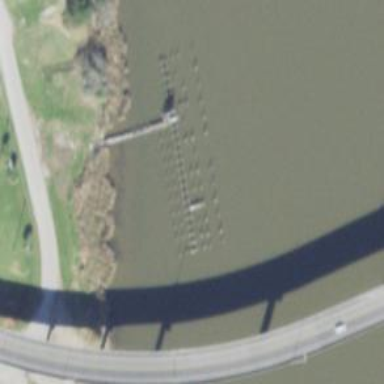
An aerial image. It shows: Commercial mooring pier.